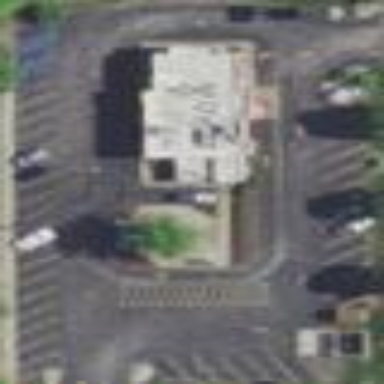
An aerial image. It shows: Parking area with surface.